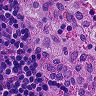
Metastatic tissue present: no